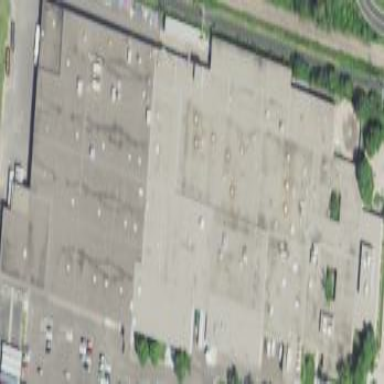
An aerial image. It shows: Building.